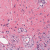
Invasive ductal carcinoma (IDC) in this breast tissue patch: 0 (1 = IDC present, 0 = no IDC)